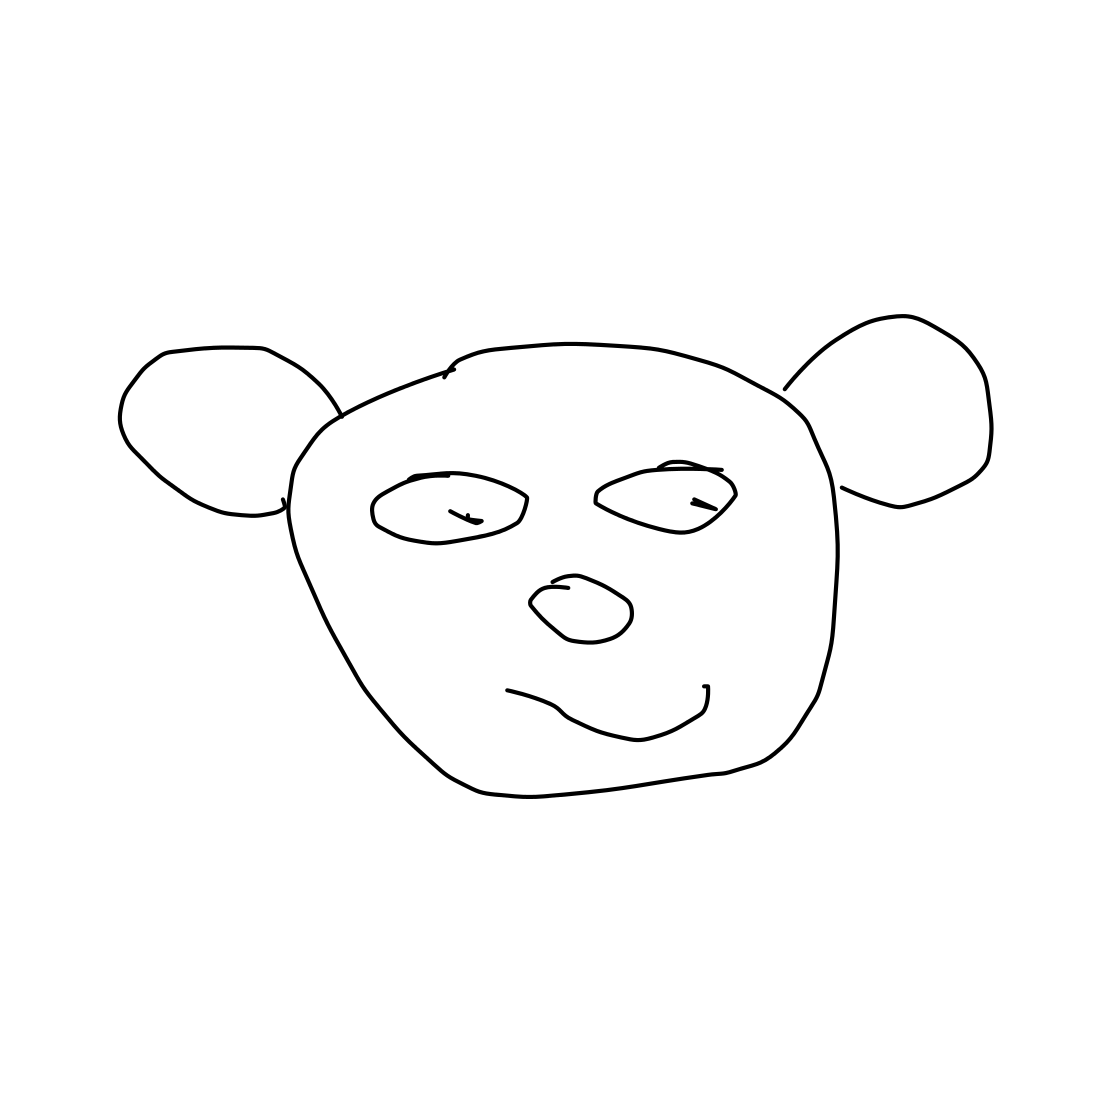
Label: bear (animal)